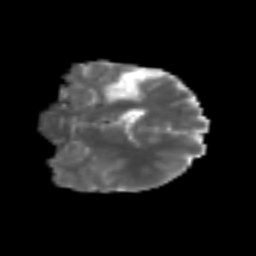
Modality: MD
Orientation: coronal
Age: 42
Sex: male
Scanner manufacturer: siemens
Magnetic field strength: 3 T
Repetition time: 5.6 s
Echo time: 0.082 s